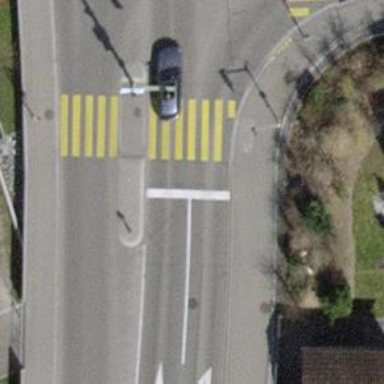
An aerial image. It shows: Marked zebra crossing with pedestrian island.